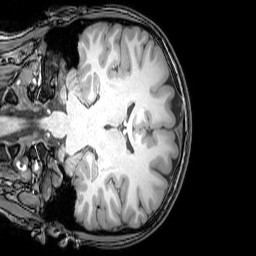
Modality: T1w
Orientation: coronal
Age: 21
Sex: female
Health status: healthy
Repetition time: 0.081 s
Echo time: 0.037 s